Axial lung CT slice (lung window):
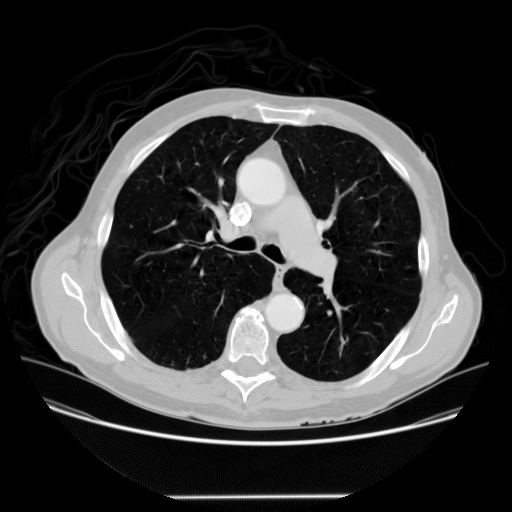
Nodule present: no